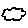
Label: cloud